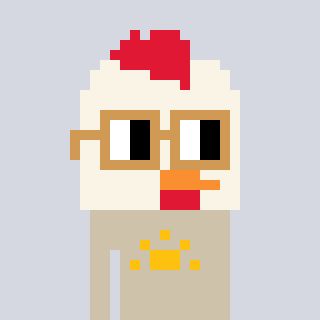
a pixel art character with square brown glasses, a chicken-shaped head and a bege-colored body on a cool background